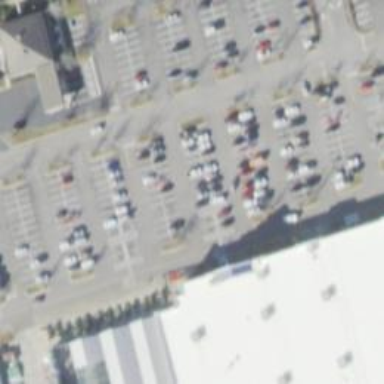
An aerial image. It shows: Parking space is available.